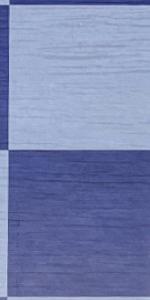
Label: Empty